Interaction volume radius: 10 \u00c5
Interaction volume height: 45 \u00c5
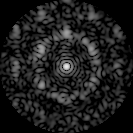
Disorder parameter: 0.6593